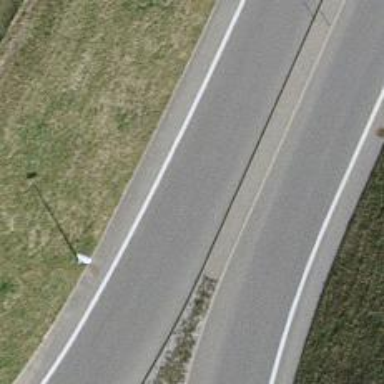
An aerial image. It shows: Trunk road link with no sidewalk.